Interaction volume radius: 5 \u00c5
Interaction volume height: 25 \u00c5
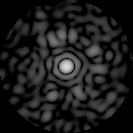
Disorder parameter: 0.8424